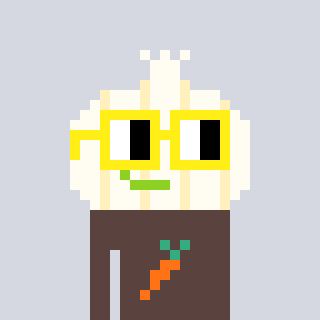
a pixel art character with square yellow glasses, a garlic-shaped head and a darkbrown-colored body on a cool background